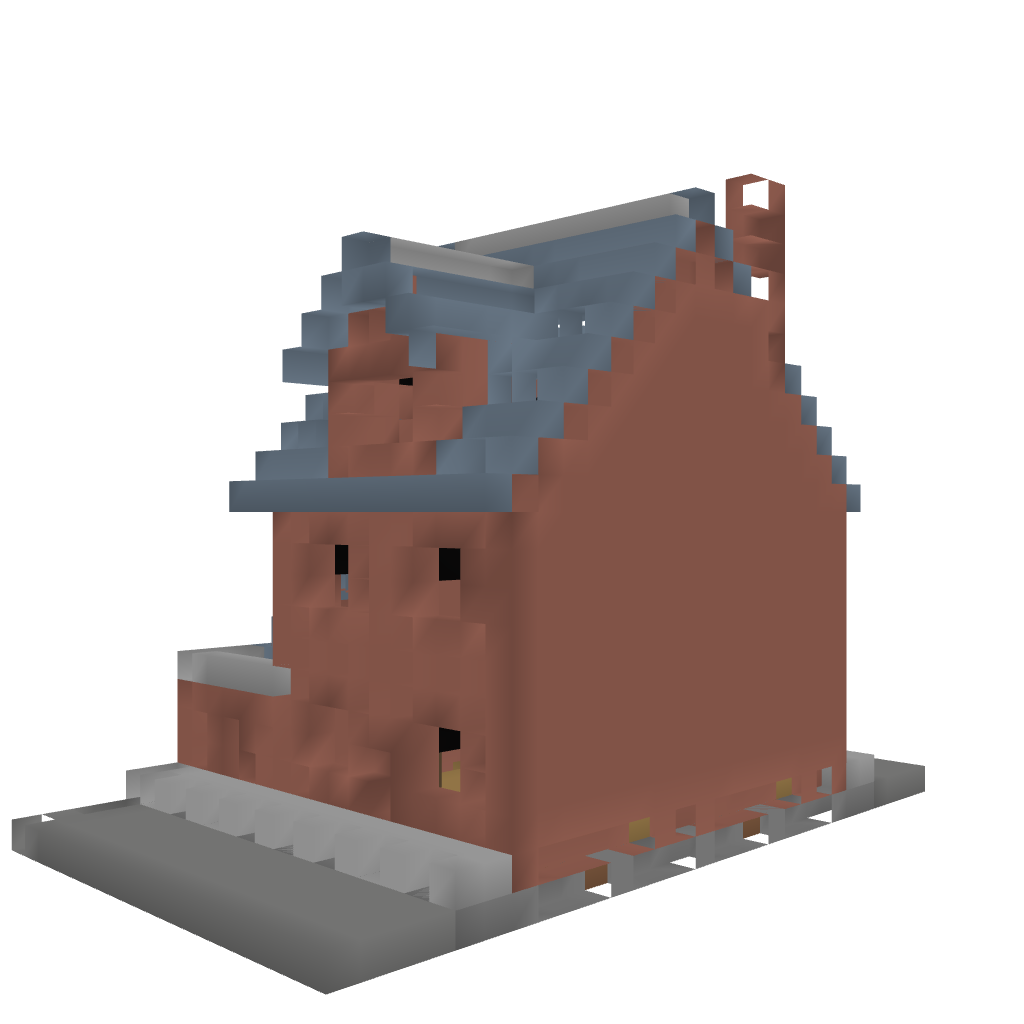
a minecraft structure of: Back To Back Terraced House 1 OF 2